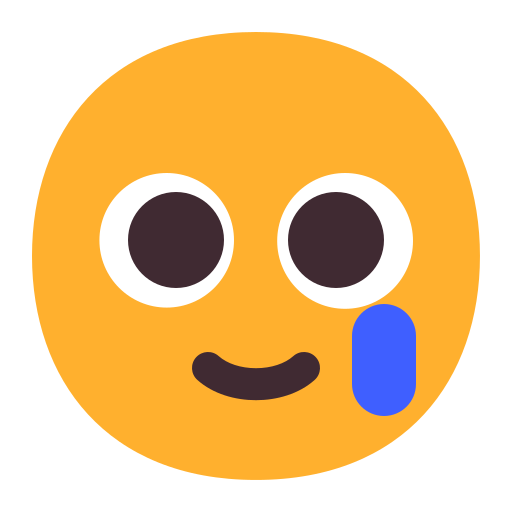
smiling face with tear flat